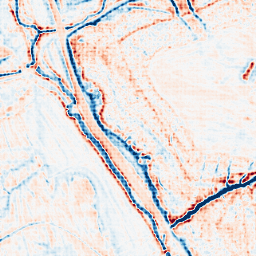
Category: multiscale
Decomposition family: dog_multiscale
Decomposition parameters: sigma_ratio: 1.4
n_scales: 5
base_sigma: 0.5
Upsampling method: sinc_hamming
Upsampling parameters: scale: 8
kernel_size: 8
Upsampling scale: 8